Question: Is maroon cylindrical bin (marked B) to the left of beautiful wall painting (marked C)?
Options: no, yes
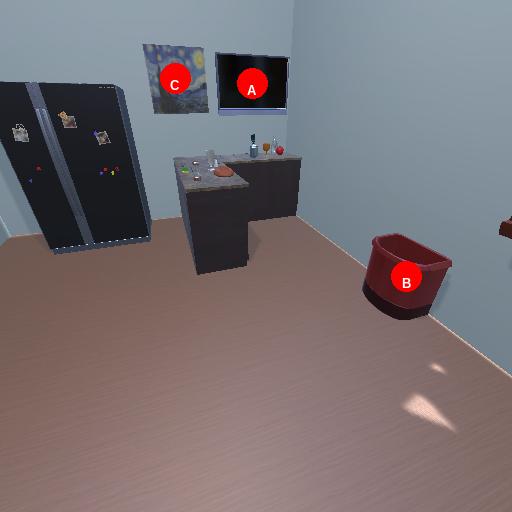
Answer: no